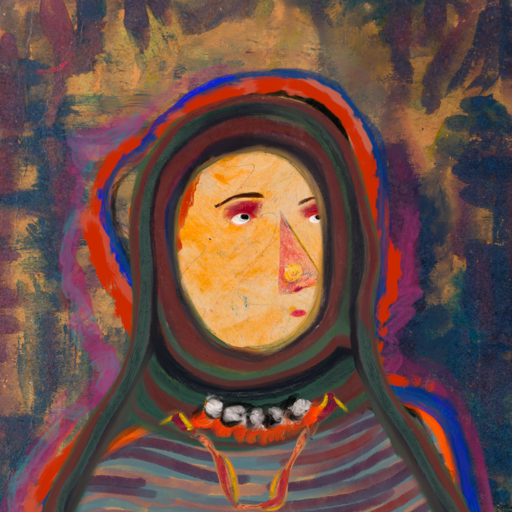
Background: InTheSun, Head And Neck Side: Experience, Face Side: Irani, Bust: Experience, Hair Side: Experience, Head Accessory: After_Raid_Scarf, Second Necklace: Gypsy_Mother_1, Necklace: An_Impression, Baby: Blank